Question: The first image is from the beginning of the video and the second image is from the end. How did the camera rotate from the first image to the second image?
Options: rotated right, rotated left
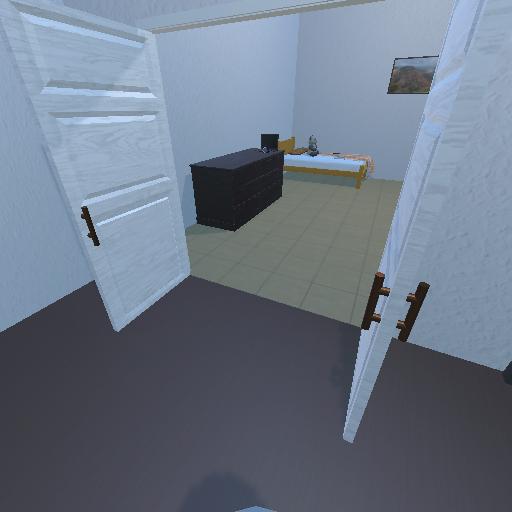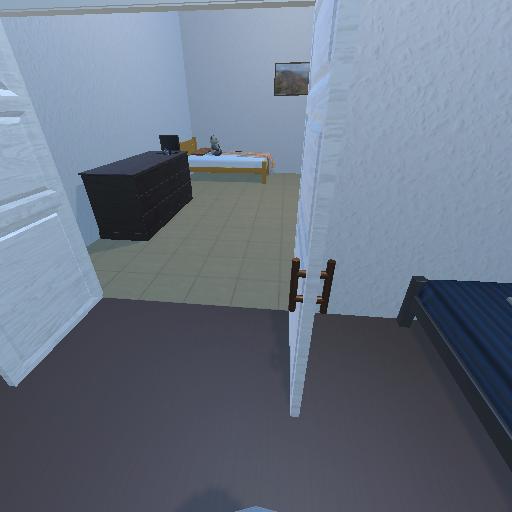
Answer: rotated right